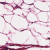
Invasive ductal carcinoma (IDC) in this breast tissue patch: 0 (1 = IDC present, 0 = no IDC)